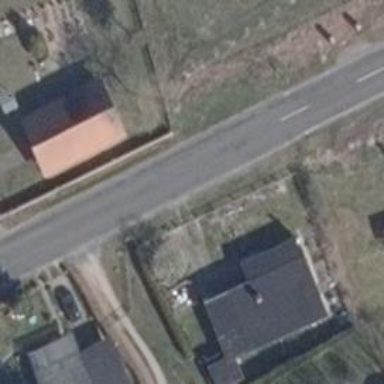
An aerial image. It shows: Secondary road with asphalt surface.